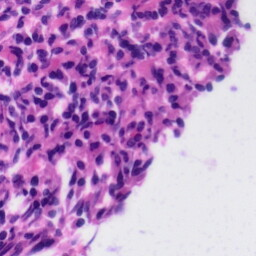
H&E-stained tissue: Tonsil